Question: I am trying to extract the top left coordinate of the ToolStripMenuItem's location relative to that of its parent as it is rendered on screen. There is a Bounds property that has a Location member but it returns nonsensical (at least from my point of view) information regarding its actual location.
The "Click" event-handler looks something like this:
'''
private void newShapeOption_Click(object sender, EventArgs e)
{
ToolStripMenuItem item = sender as ToolStripMenuItem;
Point point = item.Bounds.Location; // returns {X = 0, Y = 2} every time for some reason
// the rest is unimportant
}
'''
The red dot (Paint skillz ;) on the image shows the exact position that I'd like to use (parent being the Form control named "Window 0" - it's and MDI app):

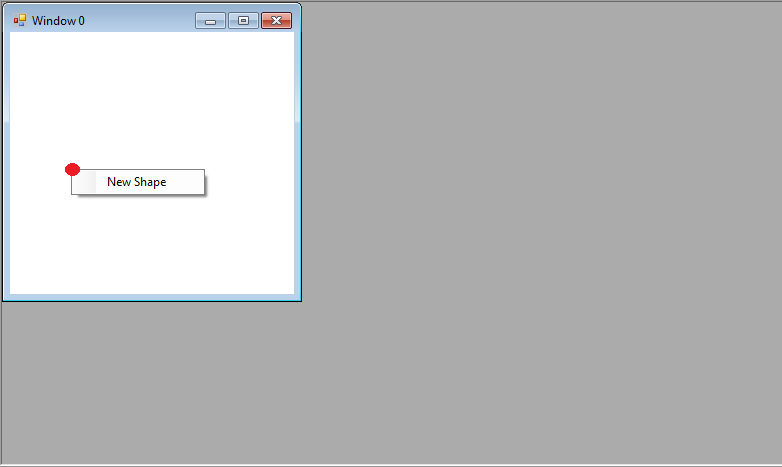
Answer: Context menus have no awareness of the physical location on the object where you clicked. That is the province of the 'OnClick' event of the object itself. So if you want your Context Menu to have access to the click coordinates, you will have to hook the 'OnClick' event of the object being clicked, capture the coordinates of the click in some form-global variables, and then use those values in your 'ContextMenu_Click' event.